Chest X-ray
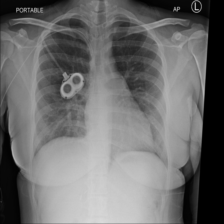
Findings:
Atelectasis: negative
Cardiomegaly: negative
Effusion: negative
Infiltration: negative
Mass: negative
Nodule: negative
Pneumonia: negative
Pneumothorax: negative
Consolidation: negative
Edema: negative
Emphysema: negative
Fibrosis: negative
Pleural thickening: negative
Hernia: negative